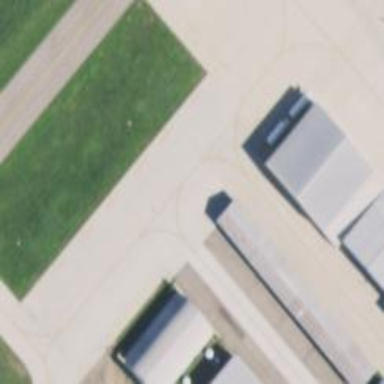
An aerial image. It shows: Hangar.